Question: hello everyone im new to postgress and I would like to know how to retreive all number 1 occurrences in my integer arrays.
my postgress version: "PostgreSQL 12.4, compiled by Visual C++ build 1914, 64-bit"

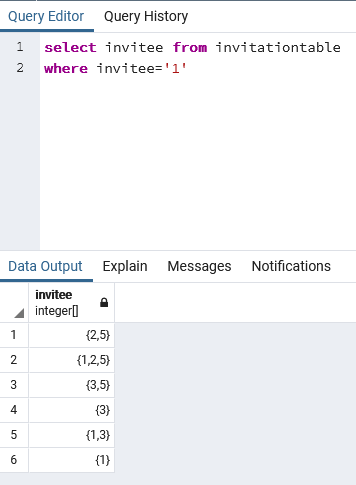
Answer: Do you want 'any()'?
'''
select invitee
from invitationtable
where 1 = any(invitee)
'''
This brings all rows where array 'invitee' contains '1'.